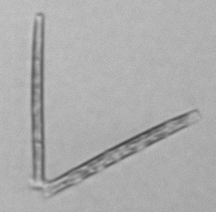
Label: Thalassionema